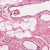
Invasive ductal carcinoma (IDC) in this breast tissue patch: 0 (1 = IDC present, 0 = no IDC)